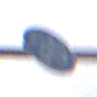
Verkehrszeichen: VorgeschriebeneMindestgeschwindigkeit
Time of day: MorningAfternoon
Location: Outdoor (Urban)
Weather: PartlyCloudy
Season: NotSpecified
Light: Natural